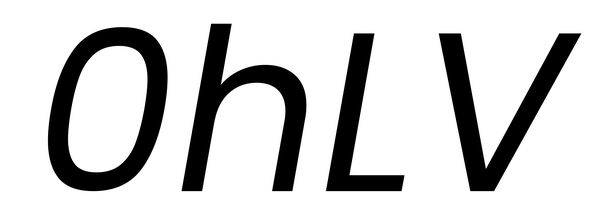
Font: Poppins-Italic